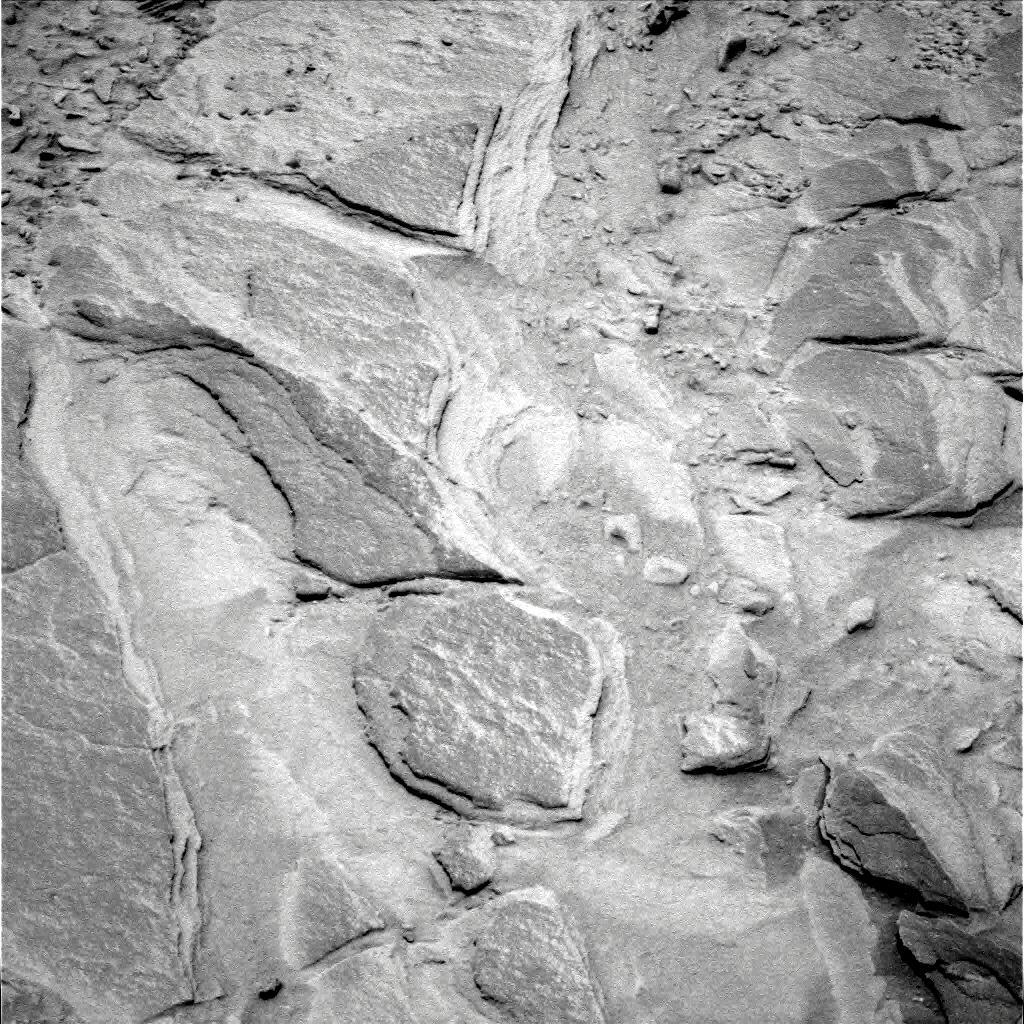
Terrain classes present: Bedrock, Rock, Shadow